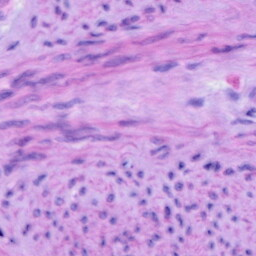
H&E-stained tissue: Cervix